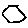
Label: hexagon